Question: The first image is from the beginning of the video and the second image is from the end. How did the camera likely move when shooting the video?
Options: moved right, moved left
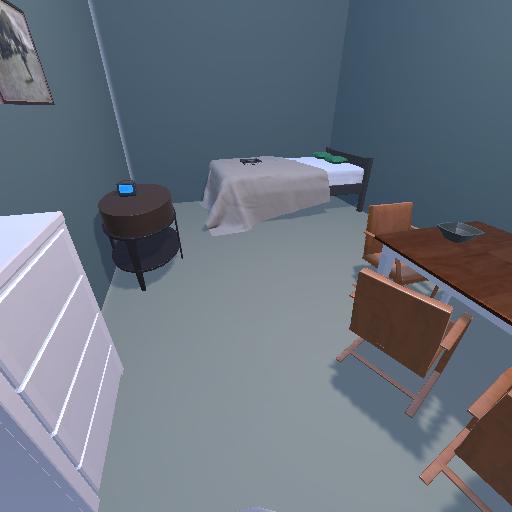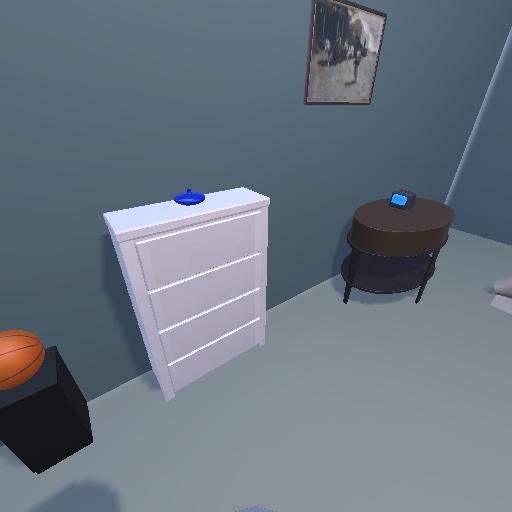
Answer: moved right